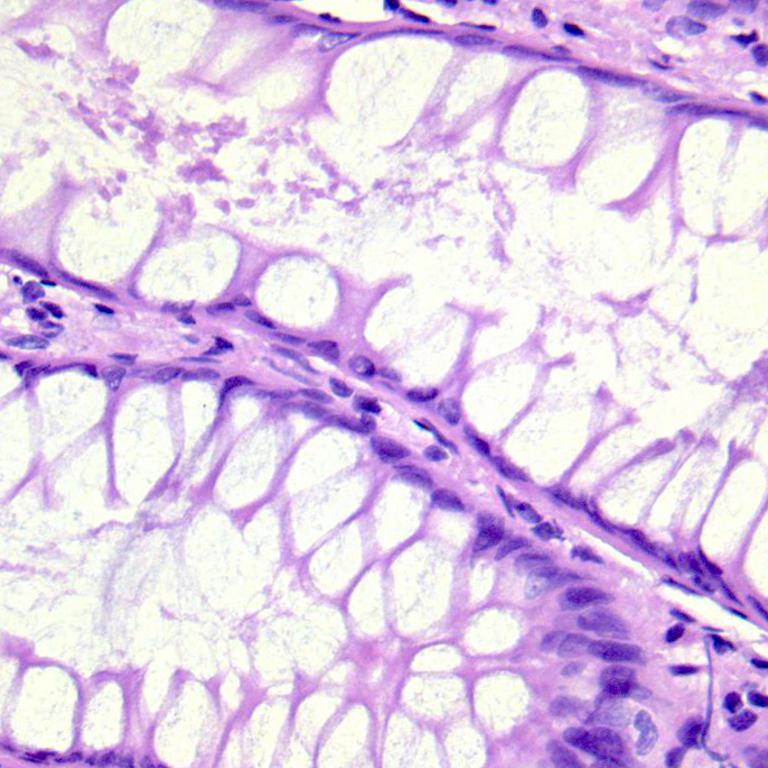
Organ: colon
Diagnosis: benign